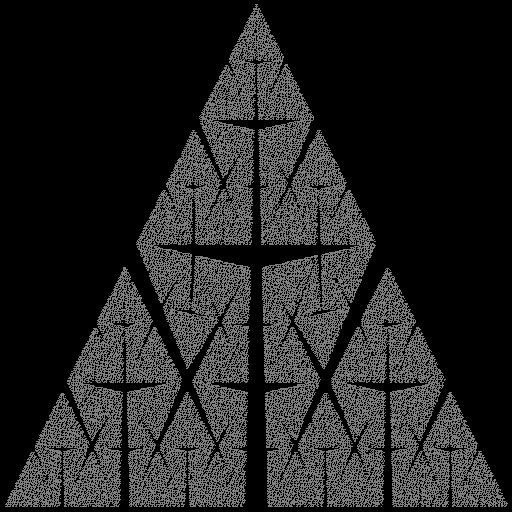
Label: a1